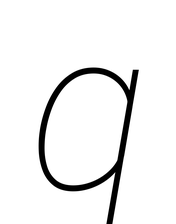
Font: Roboto-Italic_Thin_Italic